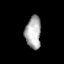
Tissue: lung
Cell type: Myeloid cells
Senescence score: 0.6208
Nuclear area (px): 496
Mean DAPI intensity: 174.208